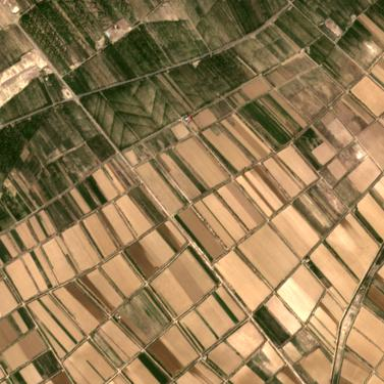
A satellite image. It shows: Picturesque farmland scene.